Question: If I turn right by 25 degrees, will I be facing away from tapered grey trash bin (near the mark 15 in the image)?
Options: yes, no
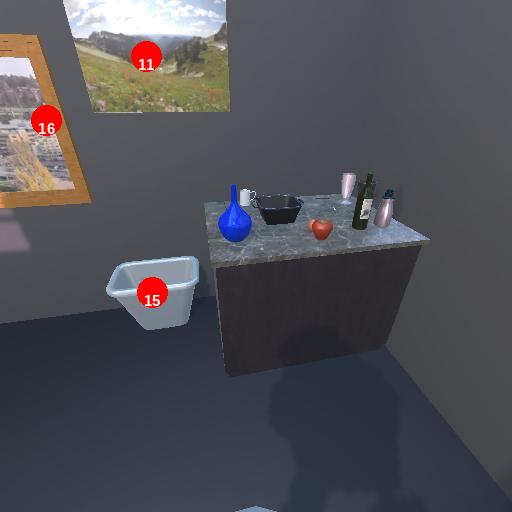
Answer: yes